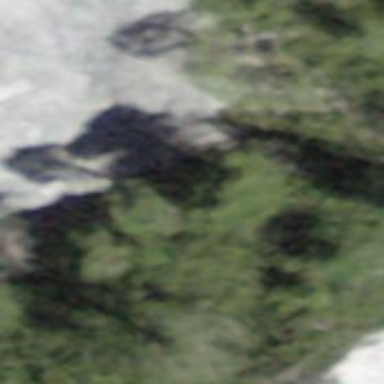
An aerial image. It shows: Cliff in nature.